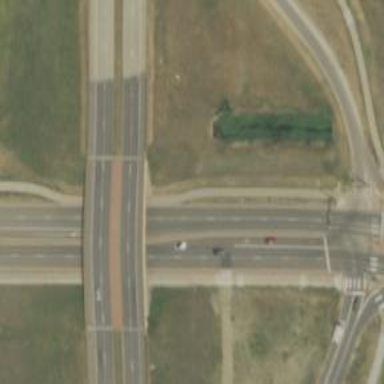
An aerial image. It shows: Trunk highway with bridge.